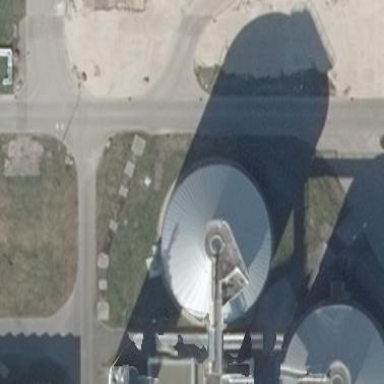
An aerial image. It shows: Silo building.